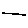
Label: line